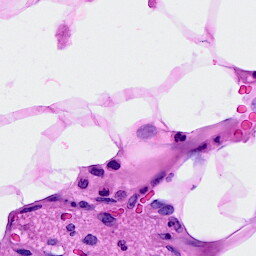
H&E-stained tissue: Breast